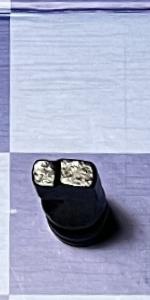
Label: Knight_Black